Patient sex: M
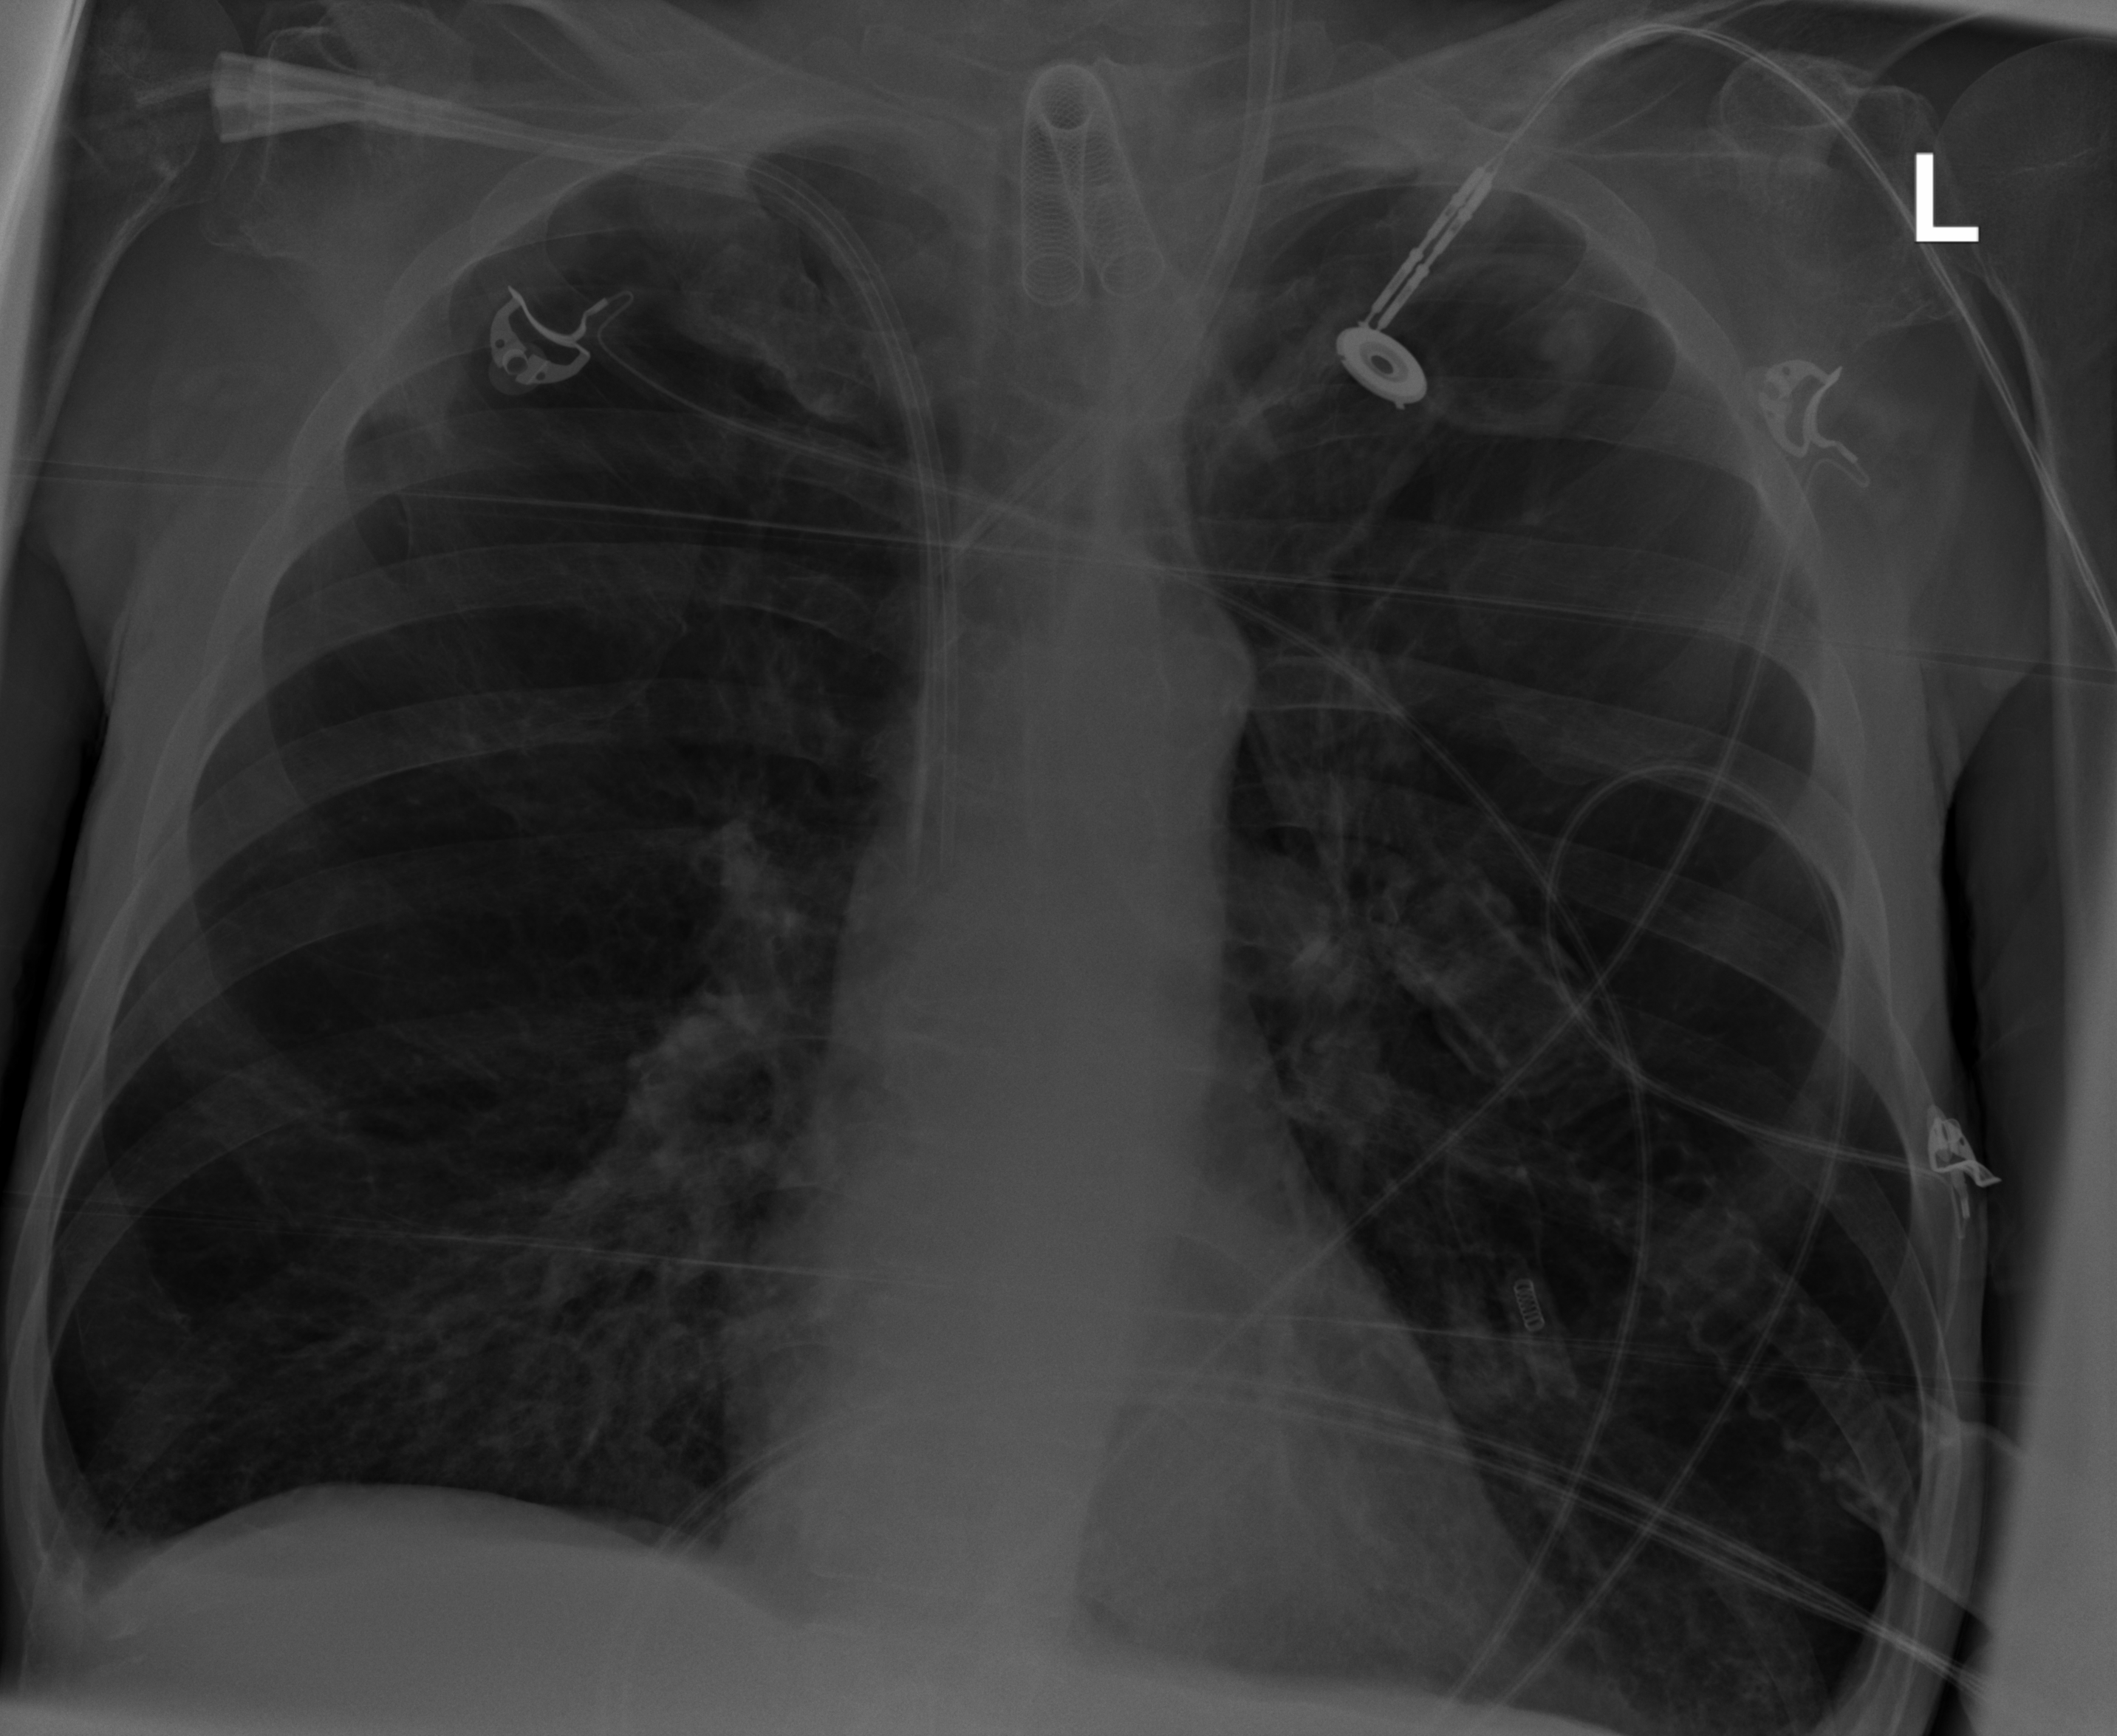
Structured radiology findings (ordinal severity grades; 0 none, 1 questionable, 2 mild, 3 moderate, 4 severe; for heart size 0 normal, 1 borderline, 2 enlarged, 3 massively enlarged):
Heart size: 0
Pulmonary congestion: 0
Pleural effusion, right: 0
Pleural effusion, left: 0
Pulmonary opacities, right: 1
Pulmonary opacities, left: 0
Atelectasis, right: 2
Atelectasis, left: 2